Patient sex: M
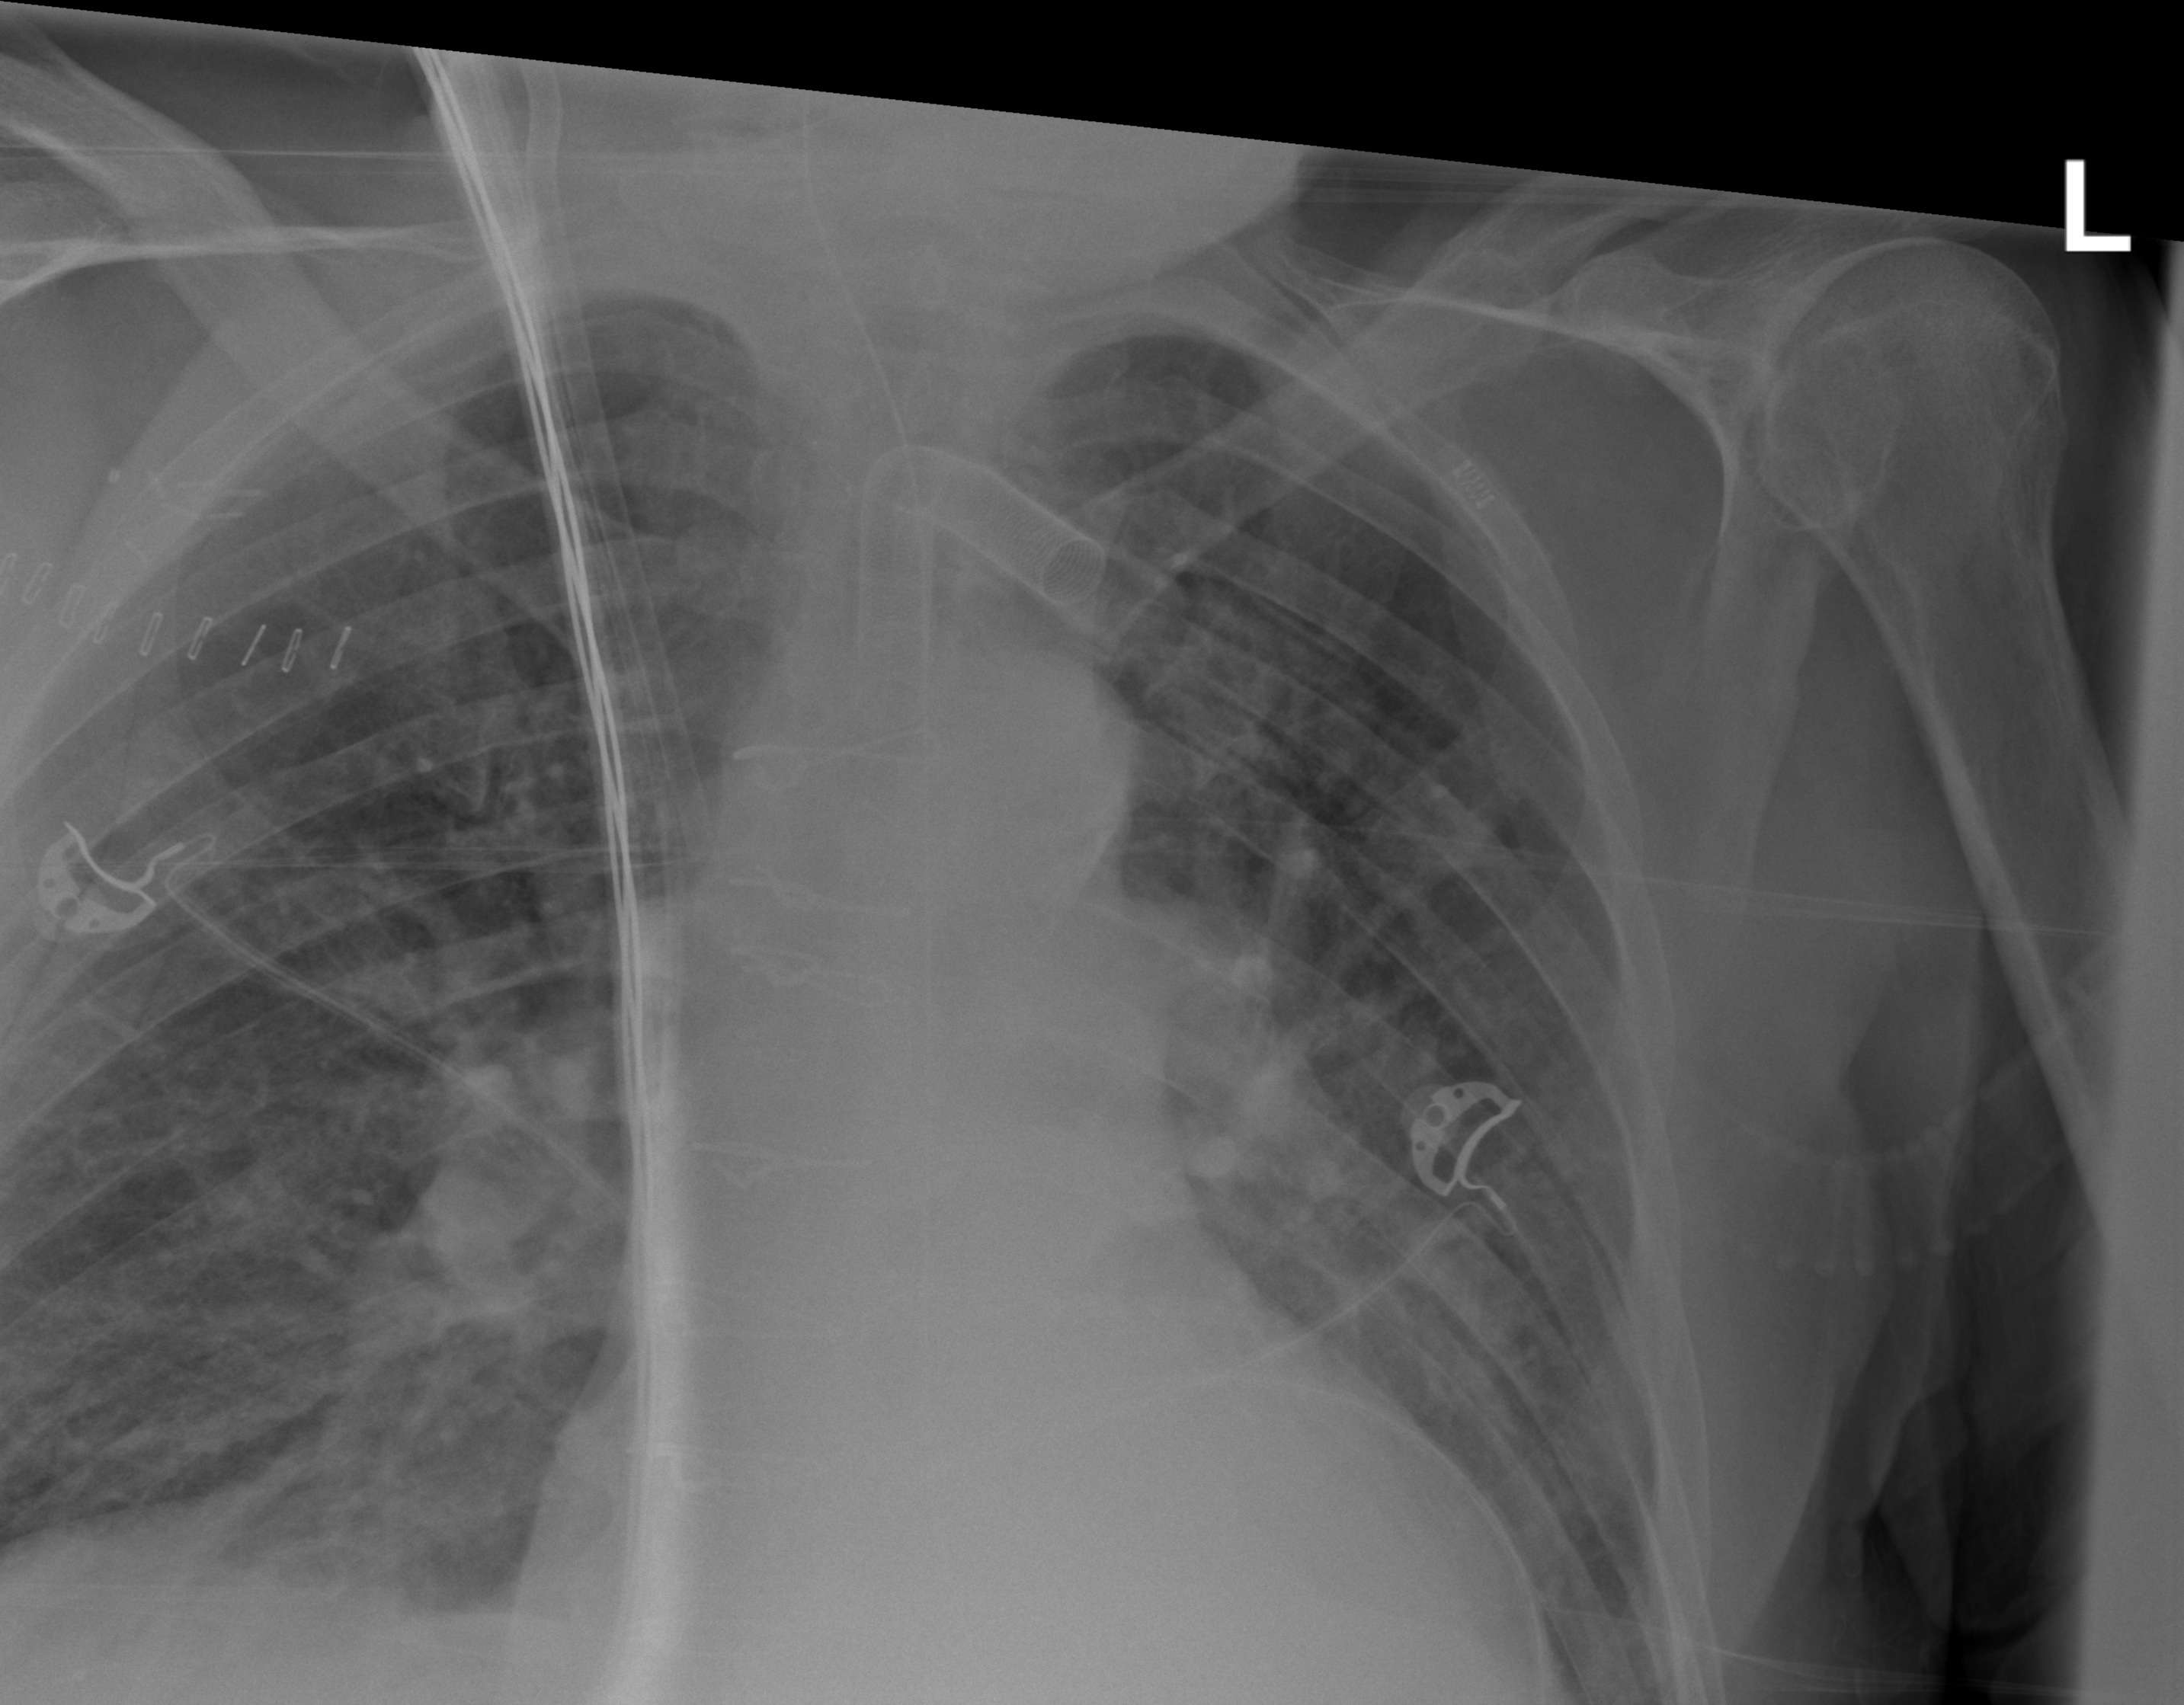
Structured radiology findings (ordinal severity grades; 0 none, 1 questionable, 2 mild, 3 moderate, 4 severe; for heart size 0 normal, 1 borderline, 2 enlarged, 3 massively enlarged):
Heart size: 0
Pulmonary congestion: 0
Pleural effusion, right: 2
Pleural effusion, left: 1
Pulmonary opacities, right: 0
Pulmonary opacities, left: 0
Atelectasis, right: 2
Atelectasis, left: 0